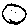
Label: smiley face